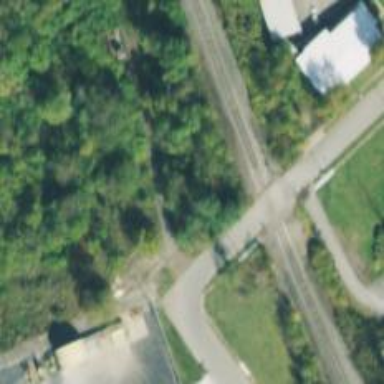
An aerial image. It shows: Brownfield site.